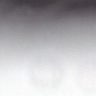
Metastatic tissue present: no